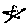
Label: star